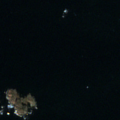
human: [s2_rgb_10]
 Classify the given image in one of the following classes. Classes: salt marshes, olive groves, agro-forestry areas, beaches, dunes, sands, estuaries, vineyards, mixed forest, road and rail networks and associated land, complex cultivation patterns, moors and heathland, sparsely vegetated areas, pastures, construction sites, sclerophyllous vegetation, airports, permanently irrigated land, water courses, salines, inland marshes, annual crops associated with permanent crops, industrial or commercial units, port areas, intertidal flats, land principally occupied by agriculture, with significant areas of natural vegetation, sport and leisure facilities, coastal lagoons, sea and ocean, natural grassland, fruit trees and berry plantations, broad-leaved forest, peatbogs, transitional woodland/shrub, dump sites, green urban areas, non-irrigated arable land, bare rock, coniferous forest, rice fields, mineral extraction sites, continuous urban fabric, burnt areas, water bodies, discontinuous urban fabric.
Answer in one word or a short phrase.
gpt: sea and ocean